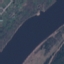
Land use / land cover: River